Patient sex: F
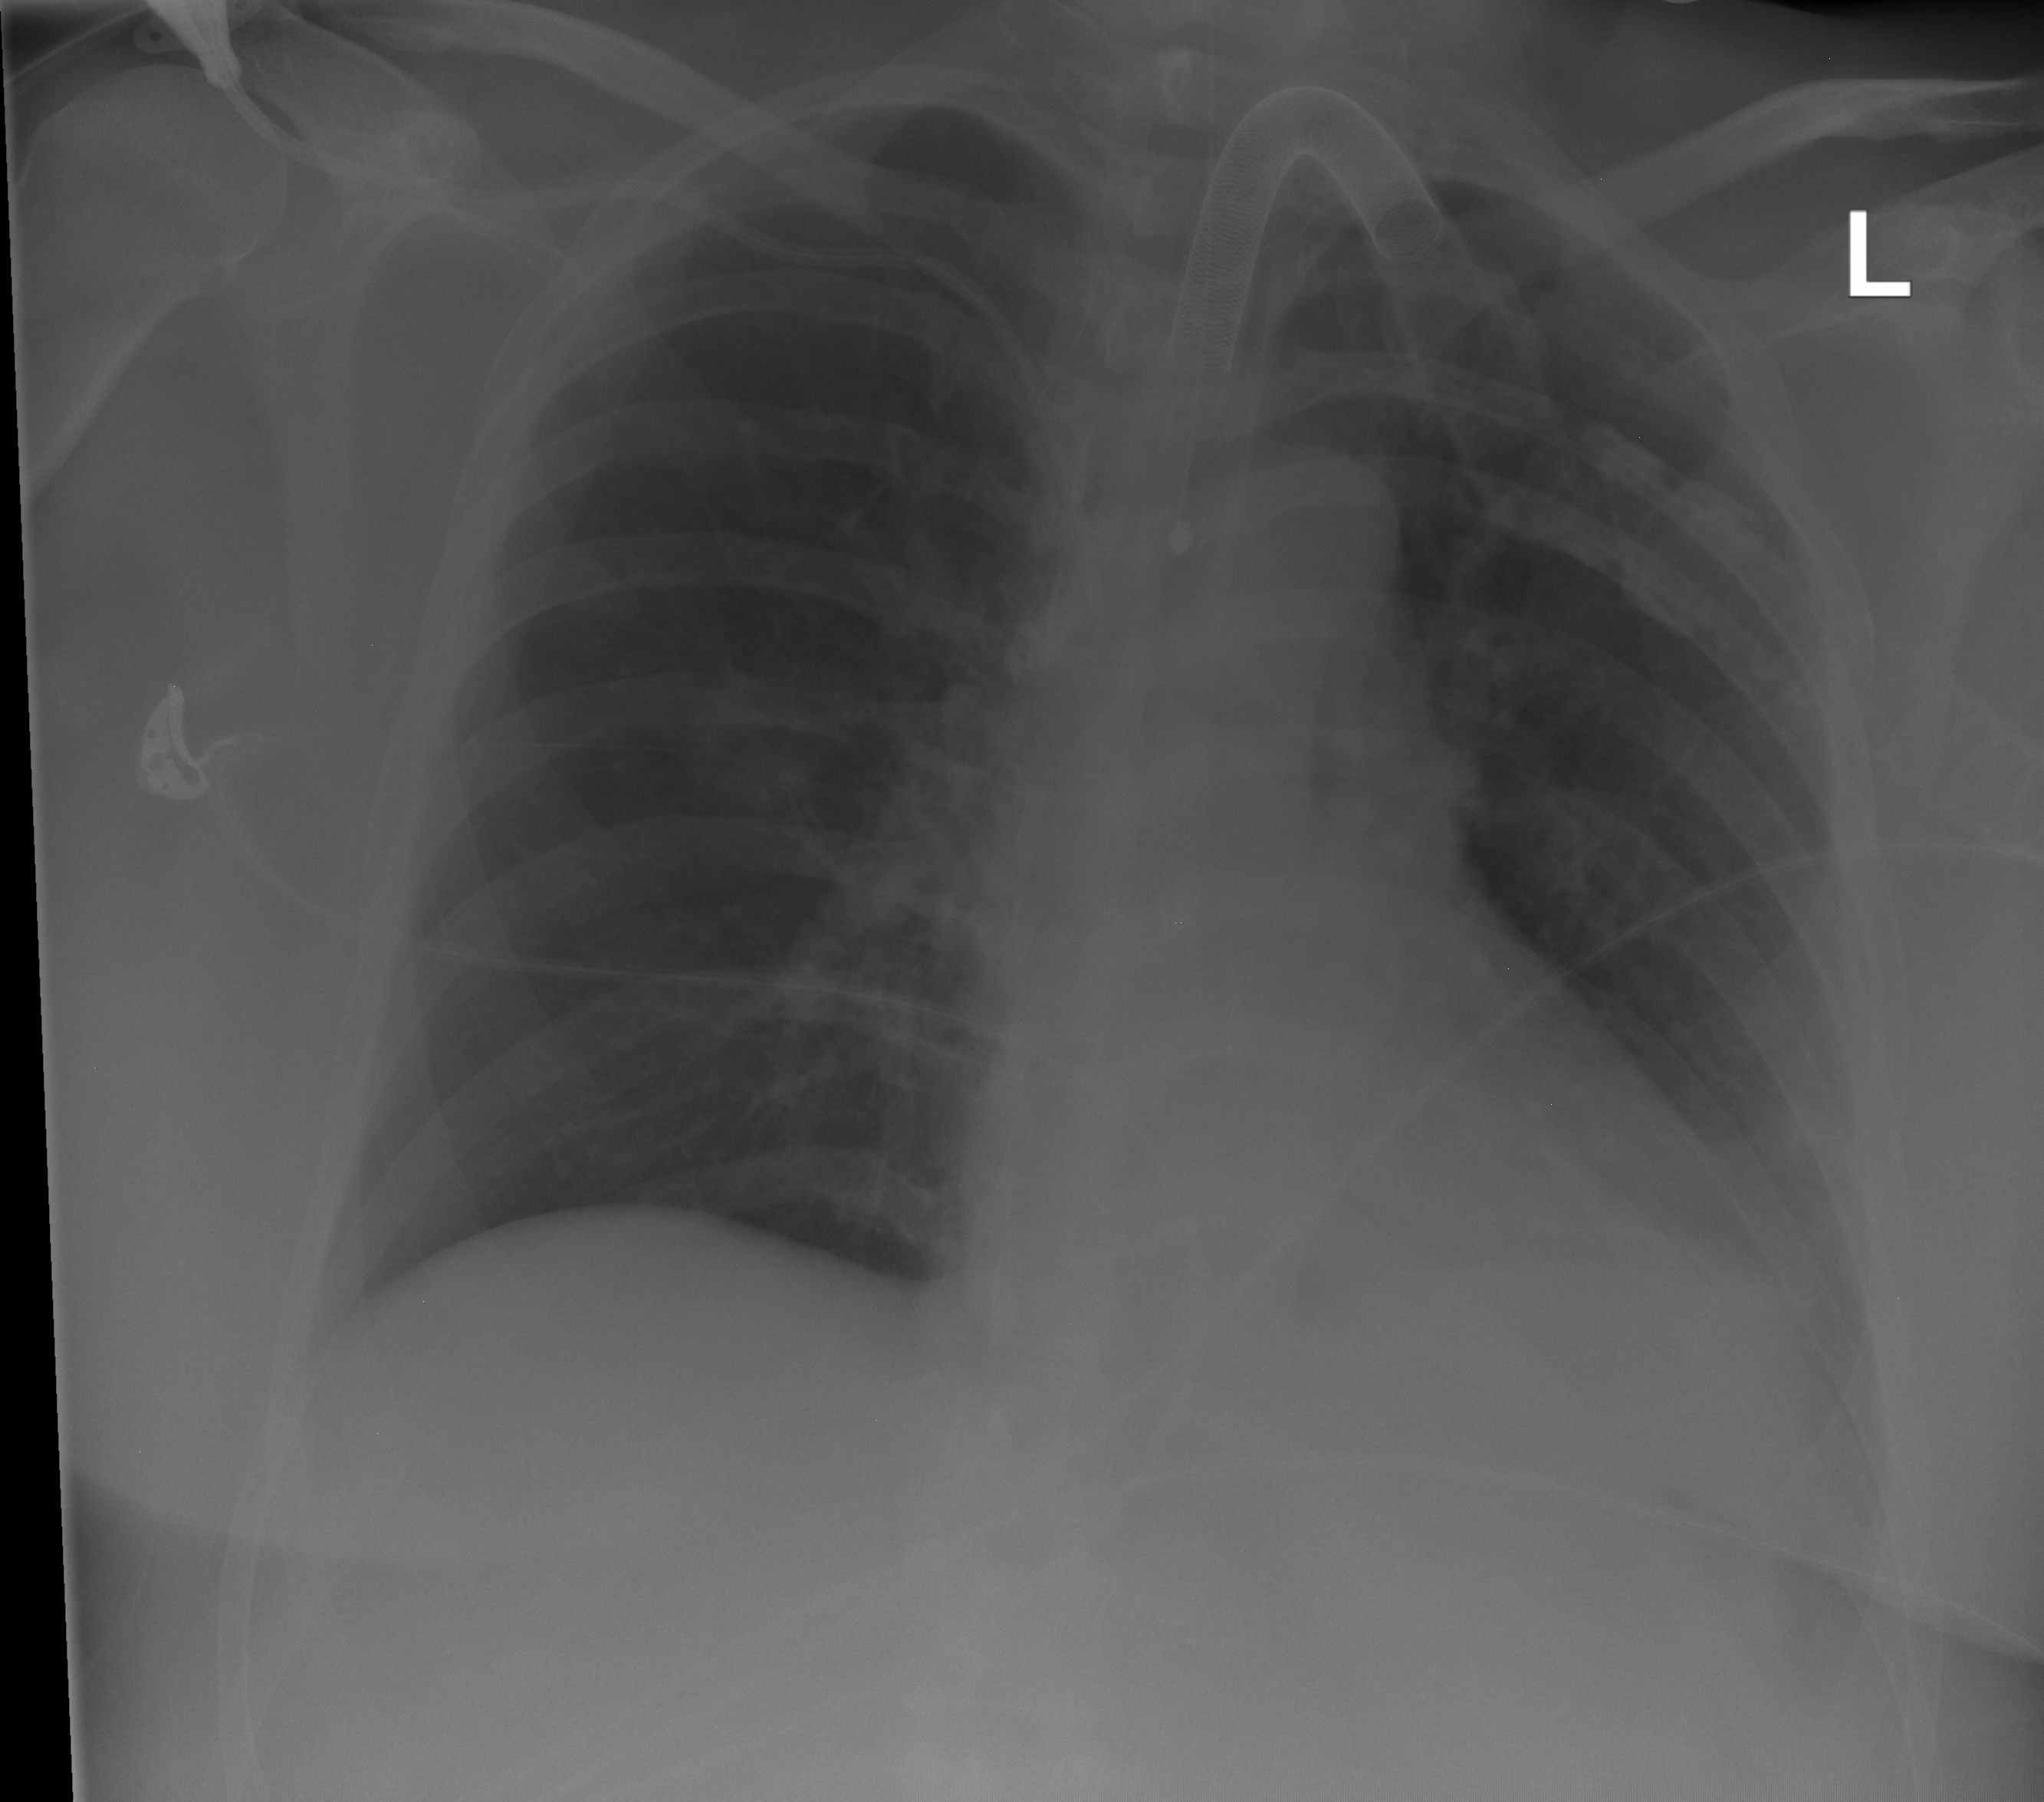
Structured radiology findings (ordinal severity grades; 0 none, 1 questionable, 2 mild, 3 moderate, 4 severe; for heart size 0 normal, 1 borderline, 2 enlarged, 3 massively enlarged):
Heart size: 0
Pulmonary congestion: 0
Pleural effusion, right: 0
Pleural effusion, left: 2
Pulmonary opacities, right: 0
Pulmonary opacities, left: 0
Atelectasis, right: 0
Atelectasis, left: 2